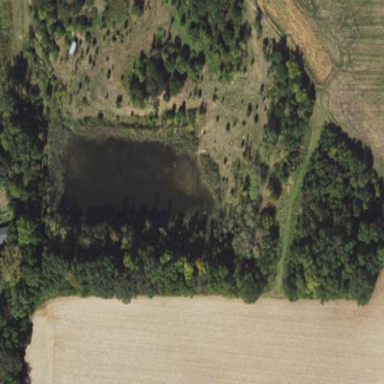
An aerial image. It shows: Peaceful pond surrounded by nature.